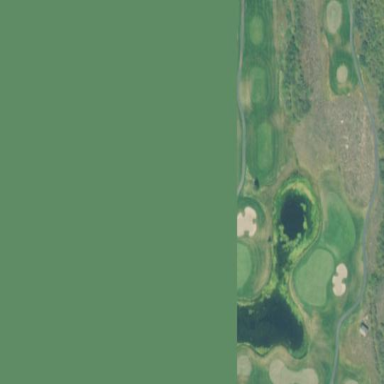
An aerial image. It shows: Golf rough area.